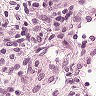
Metastatic tissue present: no